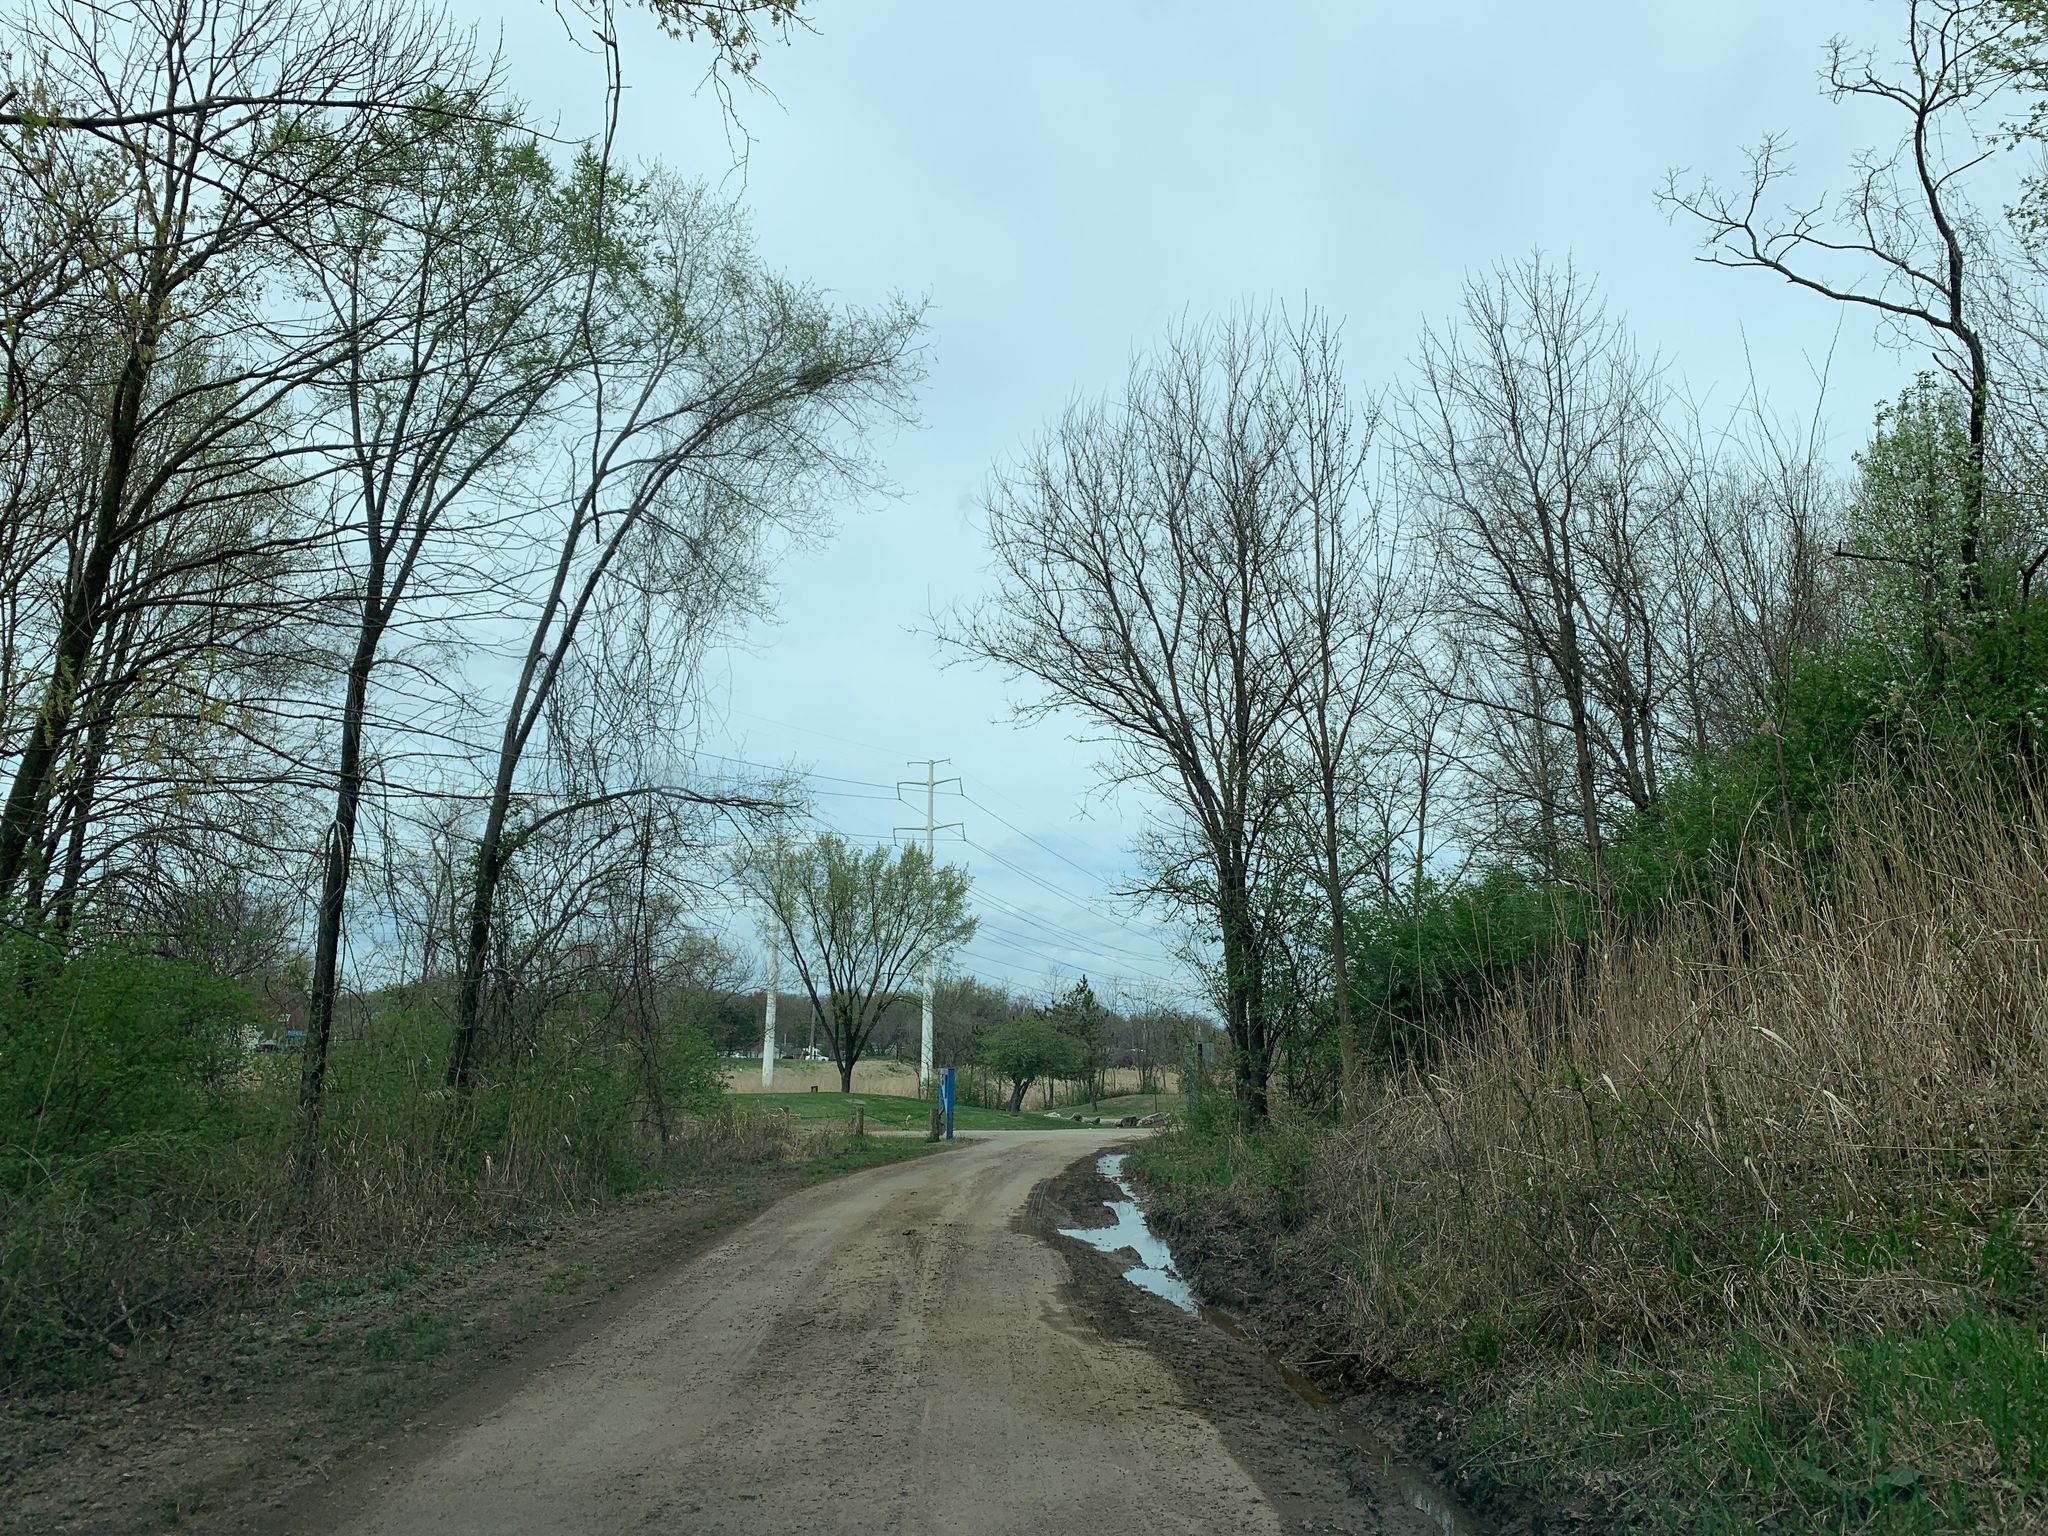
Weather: cloudy
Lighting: day
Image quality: slightly poor
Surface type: walking surface
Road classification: service, unclassified
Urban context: urban centre
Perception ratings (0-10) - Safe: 1.08, Lively: 2.05, Beautiful: 6.27, Boring: 7.61, Depressing: 8.36, Wealthy: 0.49